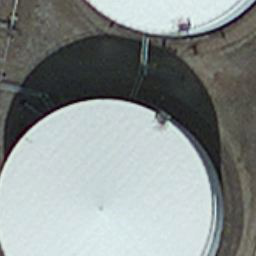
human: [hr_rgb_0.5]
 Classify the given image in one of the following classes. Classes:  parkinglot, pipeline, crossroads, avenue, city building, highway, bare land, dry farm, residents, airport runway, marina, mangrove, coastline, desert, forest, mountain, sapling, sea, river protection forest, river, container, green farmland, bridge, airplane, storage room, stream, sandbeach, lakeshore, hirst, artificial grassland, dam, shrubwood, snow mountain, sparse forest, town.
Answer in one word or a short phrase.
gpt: storage room